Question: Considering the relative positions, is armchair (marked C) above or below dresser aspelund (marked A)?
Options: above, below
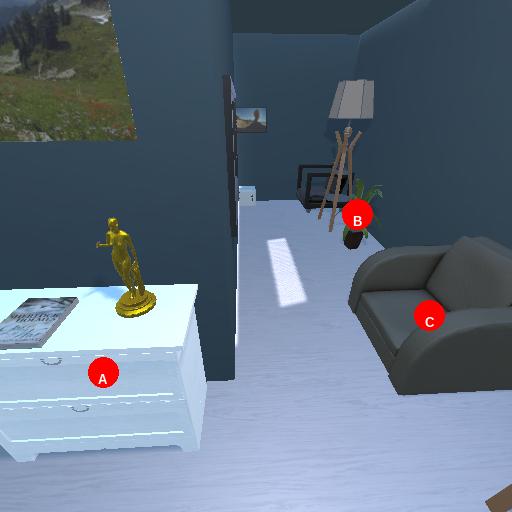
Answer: above